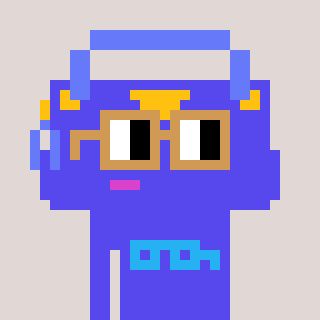
a pixel art character with square brown glasses, a bag-shaped head and a computerblue-colored body on a warm background